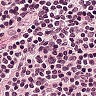
Metastatic tissue present: no